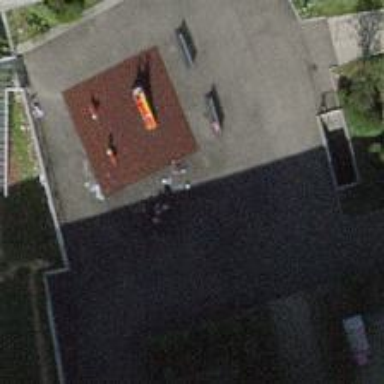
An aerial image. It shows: Playground area for leisure land.